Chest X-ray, AP view. Patient: 61 years old, sex F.
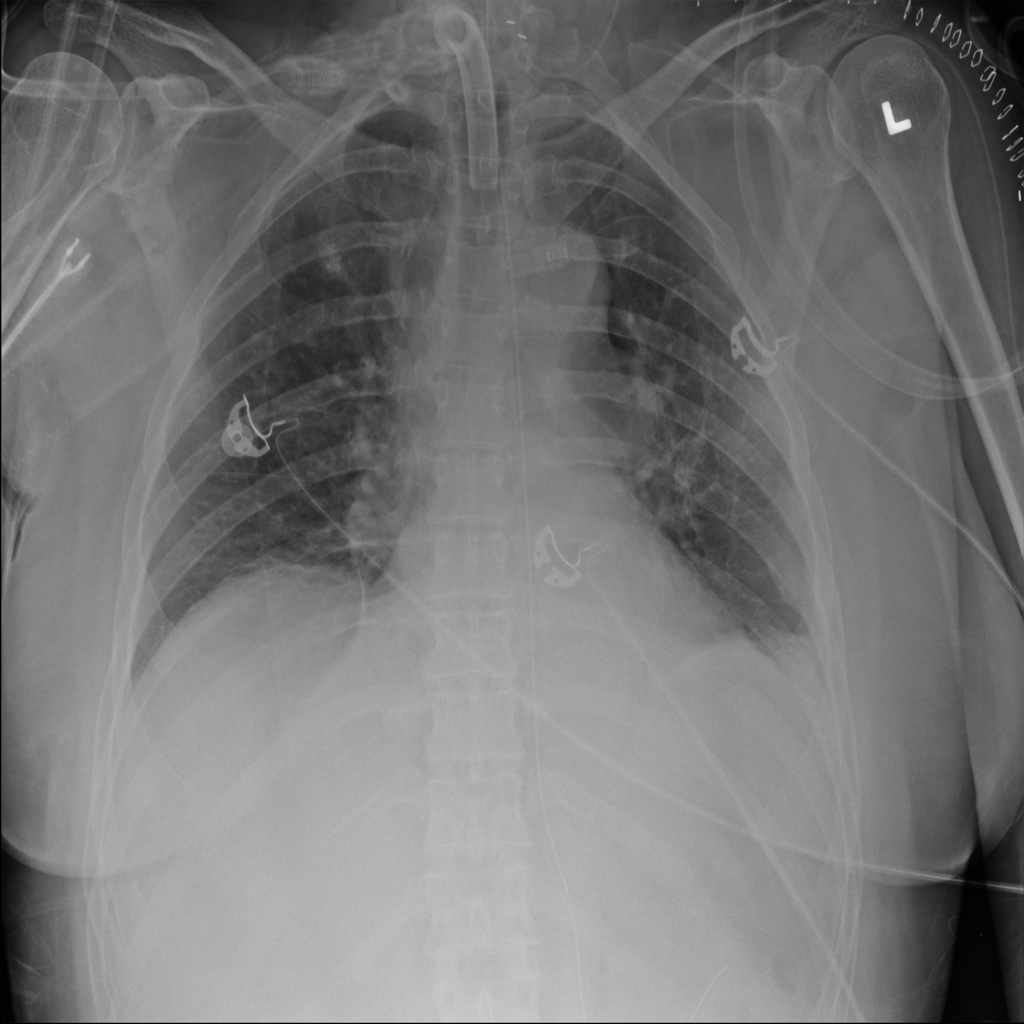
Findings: Atelectasis